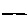
Label: line